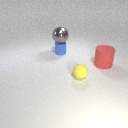
small blue rubber cylinder below large gray metal sphere